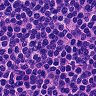
Metastatic tissue present: no